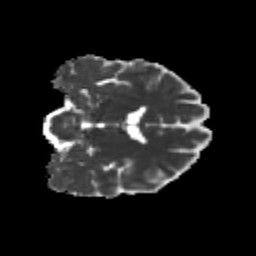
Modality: MD
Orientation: coronal
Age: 29
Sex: male
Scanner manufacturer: siemens
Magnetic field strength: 3 T
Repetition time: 3.5 s
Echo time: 0.104 s